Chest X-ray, AP view. Patient: 33 years old, sex M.
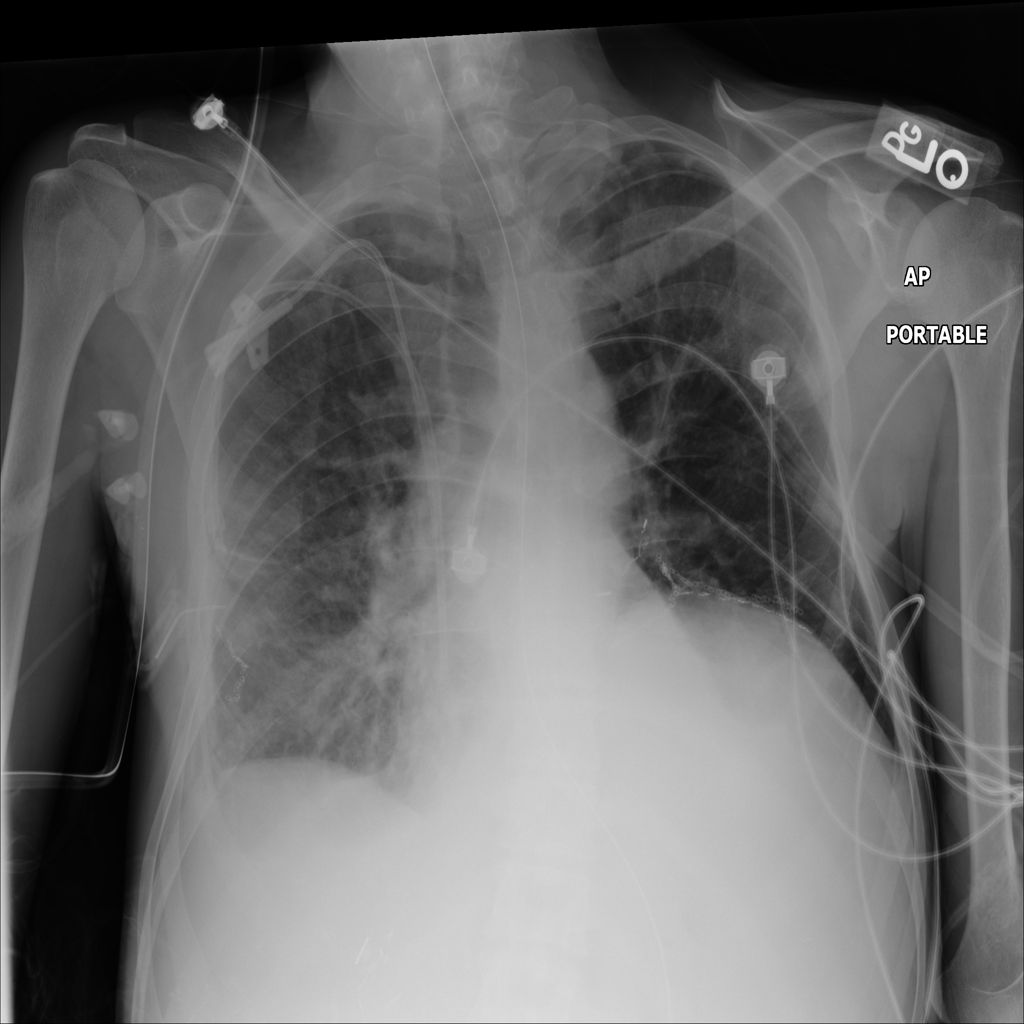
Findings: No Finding